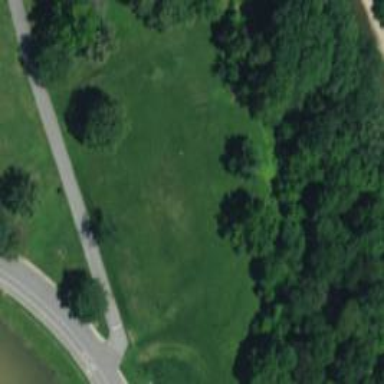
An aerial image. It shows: Disc golf hole.